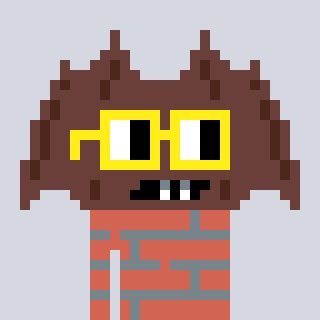
a pixel art character with square yellow glasses, a bat-shaped head and a peachy-colored body on a cool background